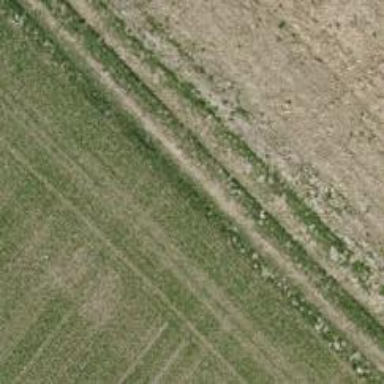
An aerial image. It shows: Grassy track with grade3 tracktype.